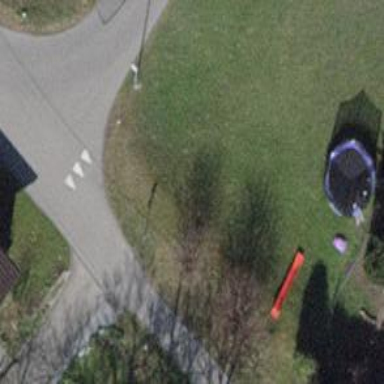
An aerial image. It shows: Guidepost providing information.